Question: I have dataset like below in table A and I want result-set where the pattern for value column is like ABC followed by any 8 digits.
<URL>
Output should be like below after regex match
[
I tried to use regex_sbustr but failed to get actual result set for 8 digits pattern.
Will appreciate your help
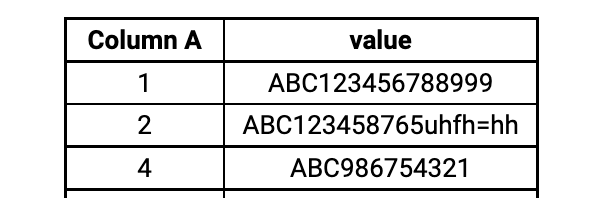
Answer: And to show @JNevil's <URL> solution working:
'''
select
column1,
column2,
REGEXP_LIKE(column2, 'ABC[0-9]{8}.*') as match
from values
(1, 'ABC123456788999'),
(2, 'ABC123458765uhfh=hh'),
(3, 'BCA123456788999'),
(4, 'ABC987654321'),
(5, 'ABC876hjkl90'),
(6, 'ABC876');
'''
gives:
| COLUMN1 | COLUMN2 | MATCH |
| ------- | ------- | ----- |
| 1 | ABC123456788999 | TRUE |
| 2 | ABC123458765uhfh=hh | TRUE |
| 3 | BCA123456788999 | FALSE |
| 4 | ABC987654321 | TRUE |
| 5 | ABC876hjkl90 | FALSE |
| 6 | ABC876 | FALSE |
thus in filtering form:
'''
select
column1,
column2 as value
from values
(1, 'ABC123456788999'),
(2, 'ABC123458765uhfh=hh'),
(3, 'BCA123456788999'),
(4, 'ABC987654321'),
(5, 'ABC876hjkl90'),
(6, 'ABC876')
where REGEXP_LIKE(column2, 'ABC[0-9]{8}.*');
'''
gives:
| COLUMN1 | VALUE |
| ------- | ----- |
| 1 | ABC123456788999 |
| 2 | ABC123458765uhfh=hh |
| 4 | ABC987654321 |
As per the documents, the LIKE version is automatically anchored, which means there is an implicit '^' and '$' added to the begin/end of you regexp string, thus the need for the '.*' in this solution, otherwise none of the given input will match, as they all have 9 or more tokens.
as seen here (with extra 8 numeric input):
'''
select
column1,
column2,
REGEXP_LIKE(column2, 'ABC[0-9]{8}') as match
from values
(1, 'ABC123456788999'),
(2, 'ABC123458765uhfh=hh'),
(3, 'BCA123456788999'),
(4, 'ABC987654321'),
(5, 'ABC876hjkl90'),
(6, 'ABC876'),
(8, 'ABC12345678')
;
'''
| COLUMN1 | COLUMN2 | MATCH |
| ------- | ------- | ----- |
| 1 | ABC123456788999 | FALSE |
| 2 | ABC123458765uhfh=hh | FALSE |
| 3 | BCA123456788999 | FALSE |
| 4 | ABC987654321 | FALSE |
| 5 | ABC876hjkl90 | FALSE |
| 6 | ABC876 | FALSE |
| 8 | ABC12345678 | TRUE |